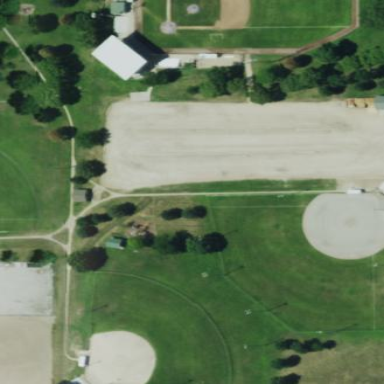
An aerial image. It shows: Baseball pitch for leisure land activities.